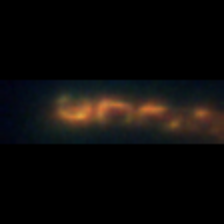
Taxon: Chaetoceros
Group: Diatoms